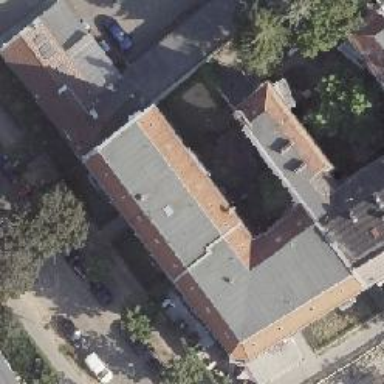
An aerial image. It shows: Building with apartments featuring unique double saltbox roof shape.